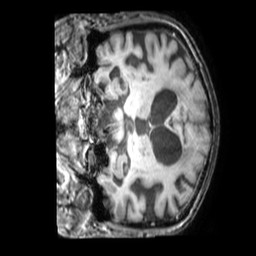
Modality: T1w
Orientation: coronal
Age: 85
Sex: male
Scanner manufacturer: philips
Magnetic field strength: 3 T
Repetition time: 0.009885 s
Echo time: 0.004605 s